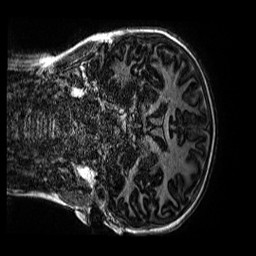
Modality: MP2RAGE
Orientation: coronal
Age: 11
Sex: male
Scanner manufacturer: siemens
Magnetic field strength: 3 T
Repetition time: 4 s
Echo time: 0.00299 s